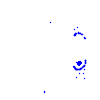
Particle: pion